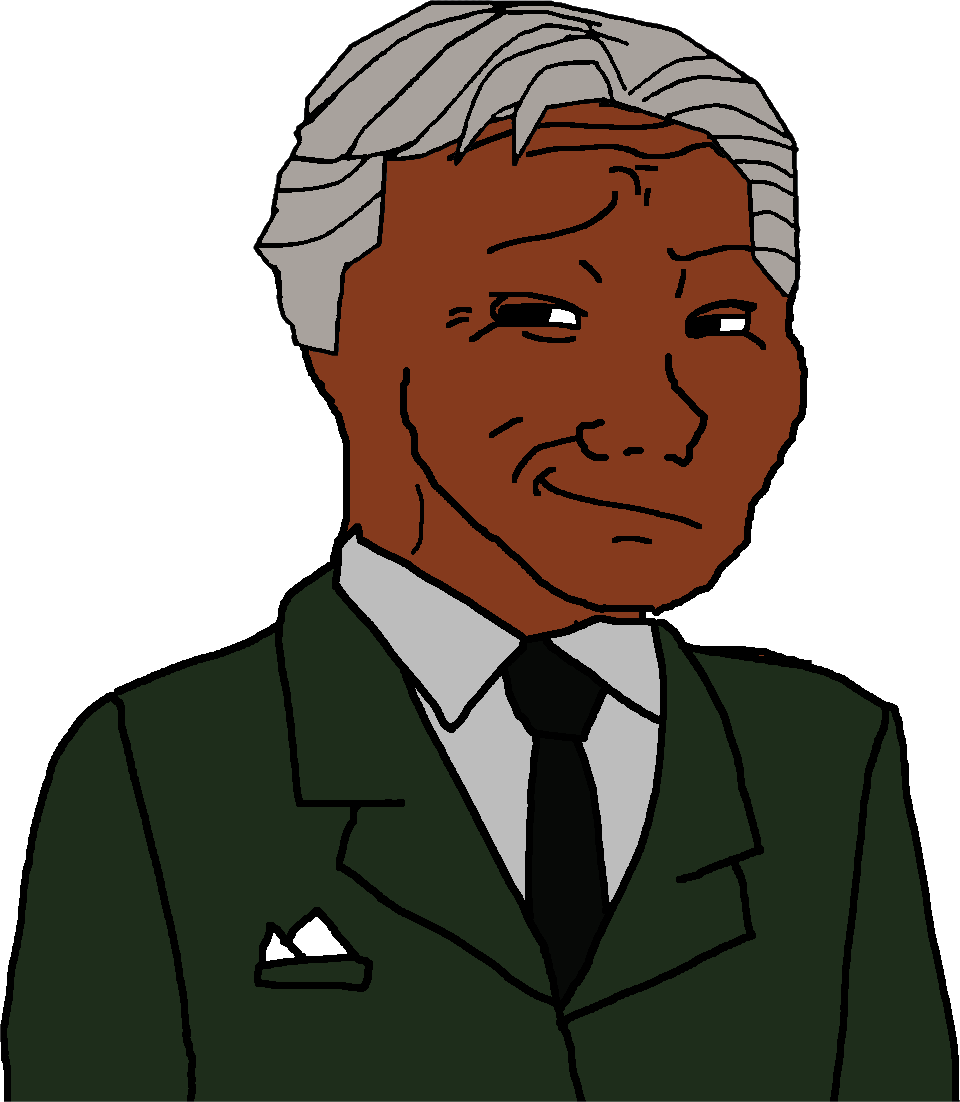
Label: 5_Blackjak